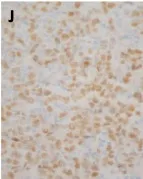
Case Pathology. , PAX5.
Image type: pathology (immunostaining)